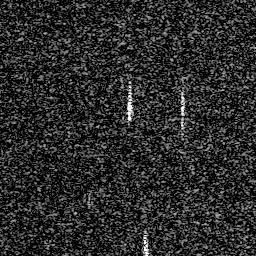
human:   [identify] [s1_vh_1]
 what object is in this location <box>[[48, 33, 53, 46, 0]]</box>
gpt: <ref>1 small ship at the center</ref>

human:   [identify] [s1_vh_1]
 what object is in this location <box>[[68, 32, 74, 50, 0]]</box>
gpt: <ref>1 medium ship at the right</ref>